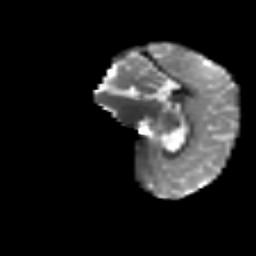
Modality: T2w
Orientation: sagittal
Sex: male
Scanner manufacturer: siemens
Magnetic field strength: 3 T
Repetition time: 5 s
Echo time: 0.071 s